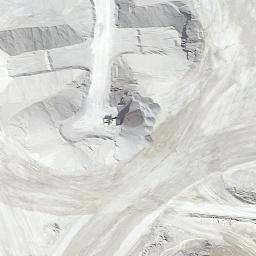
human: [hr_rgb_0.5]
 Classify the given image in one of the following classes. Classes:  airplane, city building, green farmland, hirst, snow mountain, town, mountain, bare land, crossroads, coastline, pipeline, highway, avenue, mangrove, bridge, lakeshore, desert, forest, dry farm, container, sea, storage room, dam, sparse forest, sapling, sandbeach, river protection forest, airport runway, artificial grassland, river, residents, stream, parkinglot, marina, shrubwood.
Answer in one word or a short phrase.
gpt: bare land